Question: My screen is too small to see the save button on Solution Badges windows as you could see. I can't even scroll or go to the end.
Someone gives me an advice to how to bypass its "error".

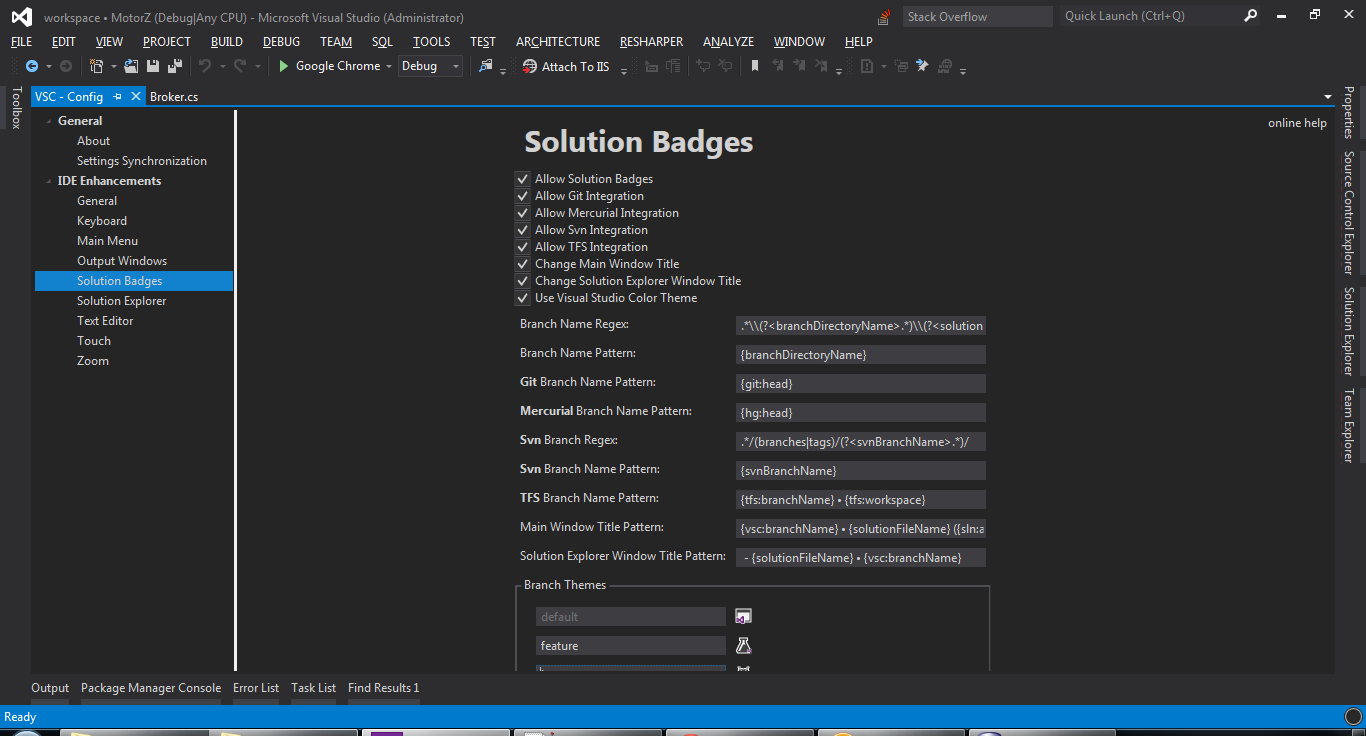
Answer: this will be fixed in the next release, sorry for the problem.
In the future, you can contact me directly at jarek@squaredinfinity.com